Field crop: maize
Growth stage: 2
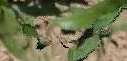
Species: maize